Field crop: tomato
Growth stage: 1
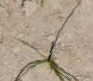
Species: cyperus